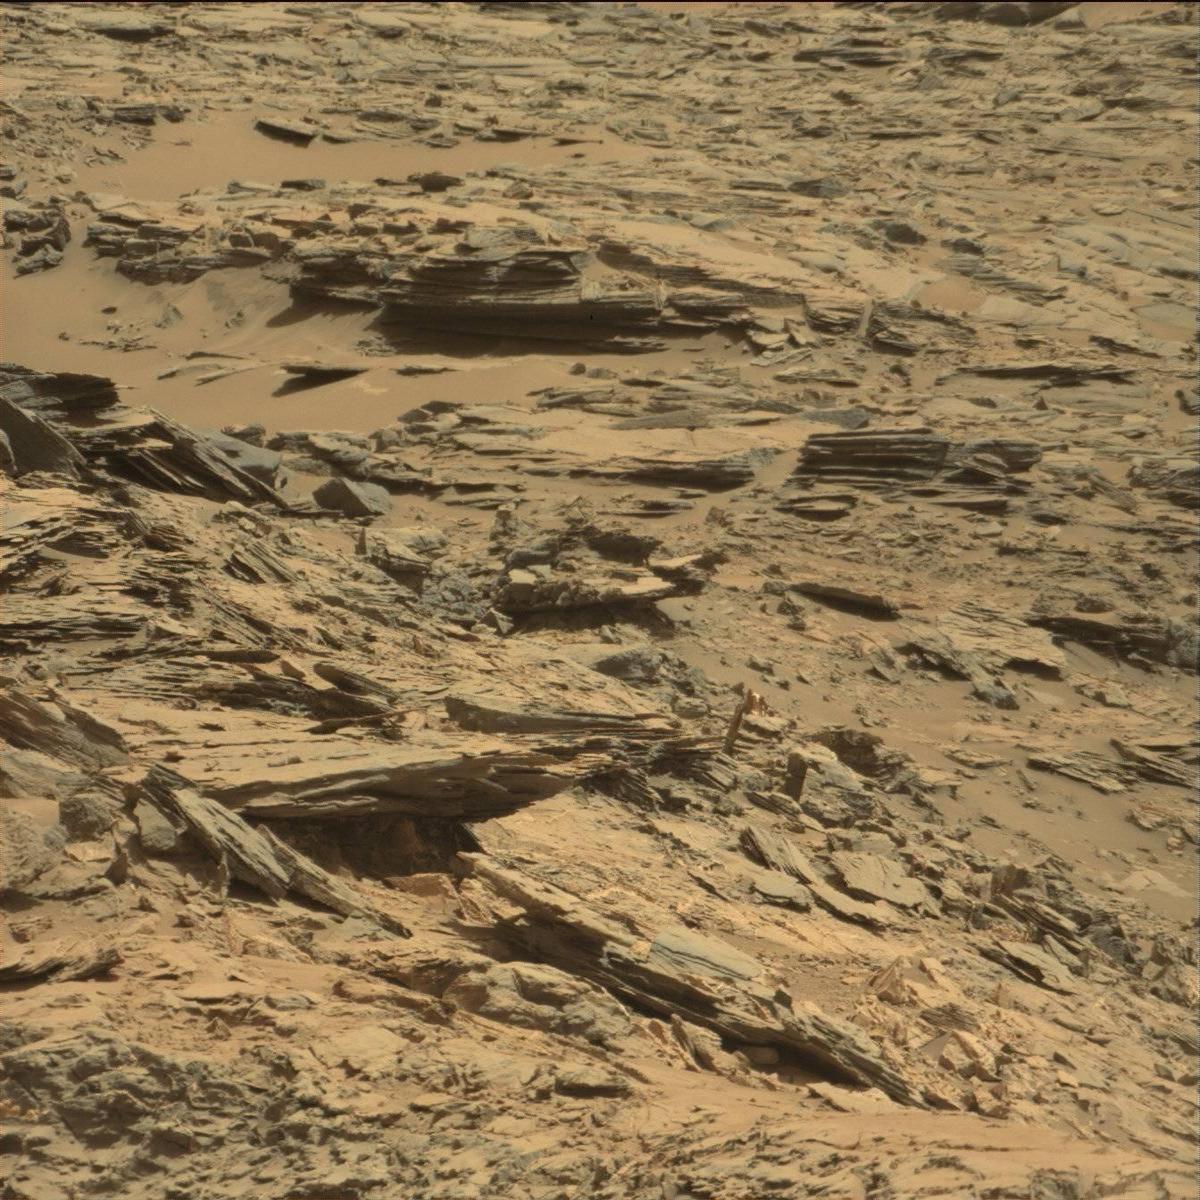
Terrain classes present: Bedrock, Sand / Soil